Question: I would like to detect and mark the brightest and the darkest spot on an image.
For example I am creating an AVCaptureSession and showing the video frames on screen using AVCaptureVideoPreviewLayer. Now on this camera output view I would like to be able to mark the current darkest and lightest points.

Would i have to read Image pixel data? If so, how can i do that?
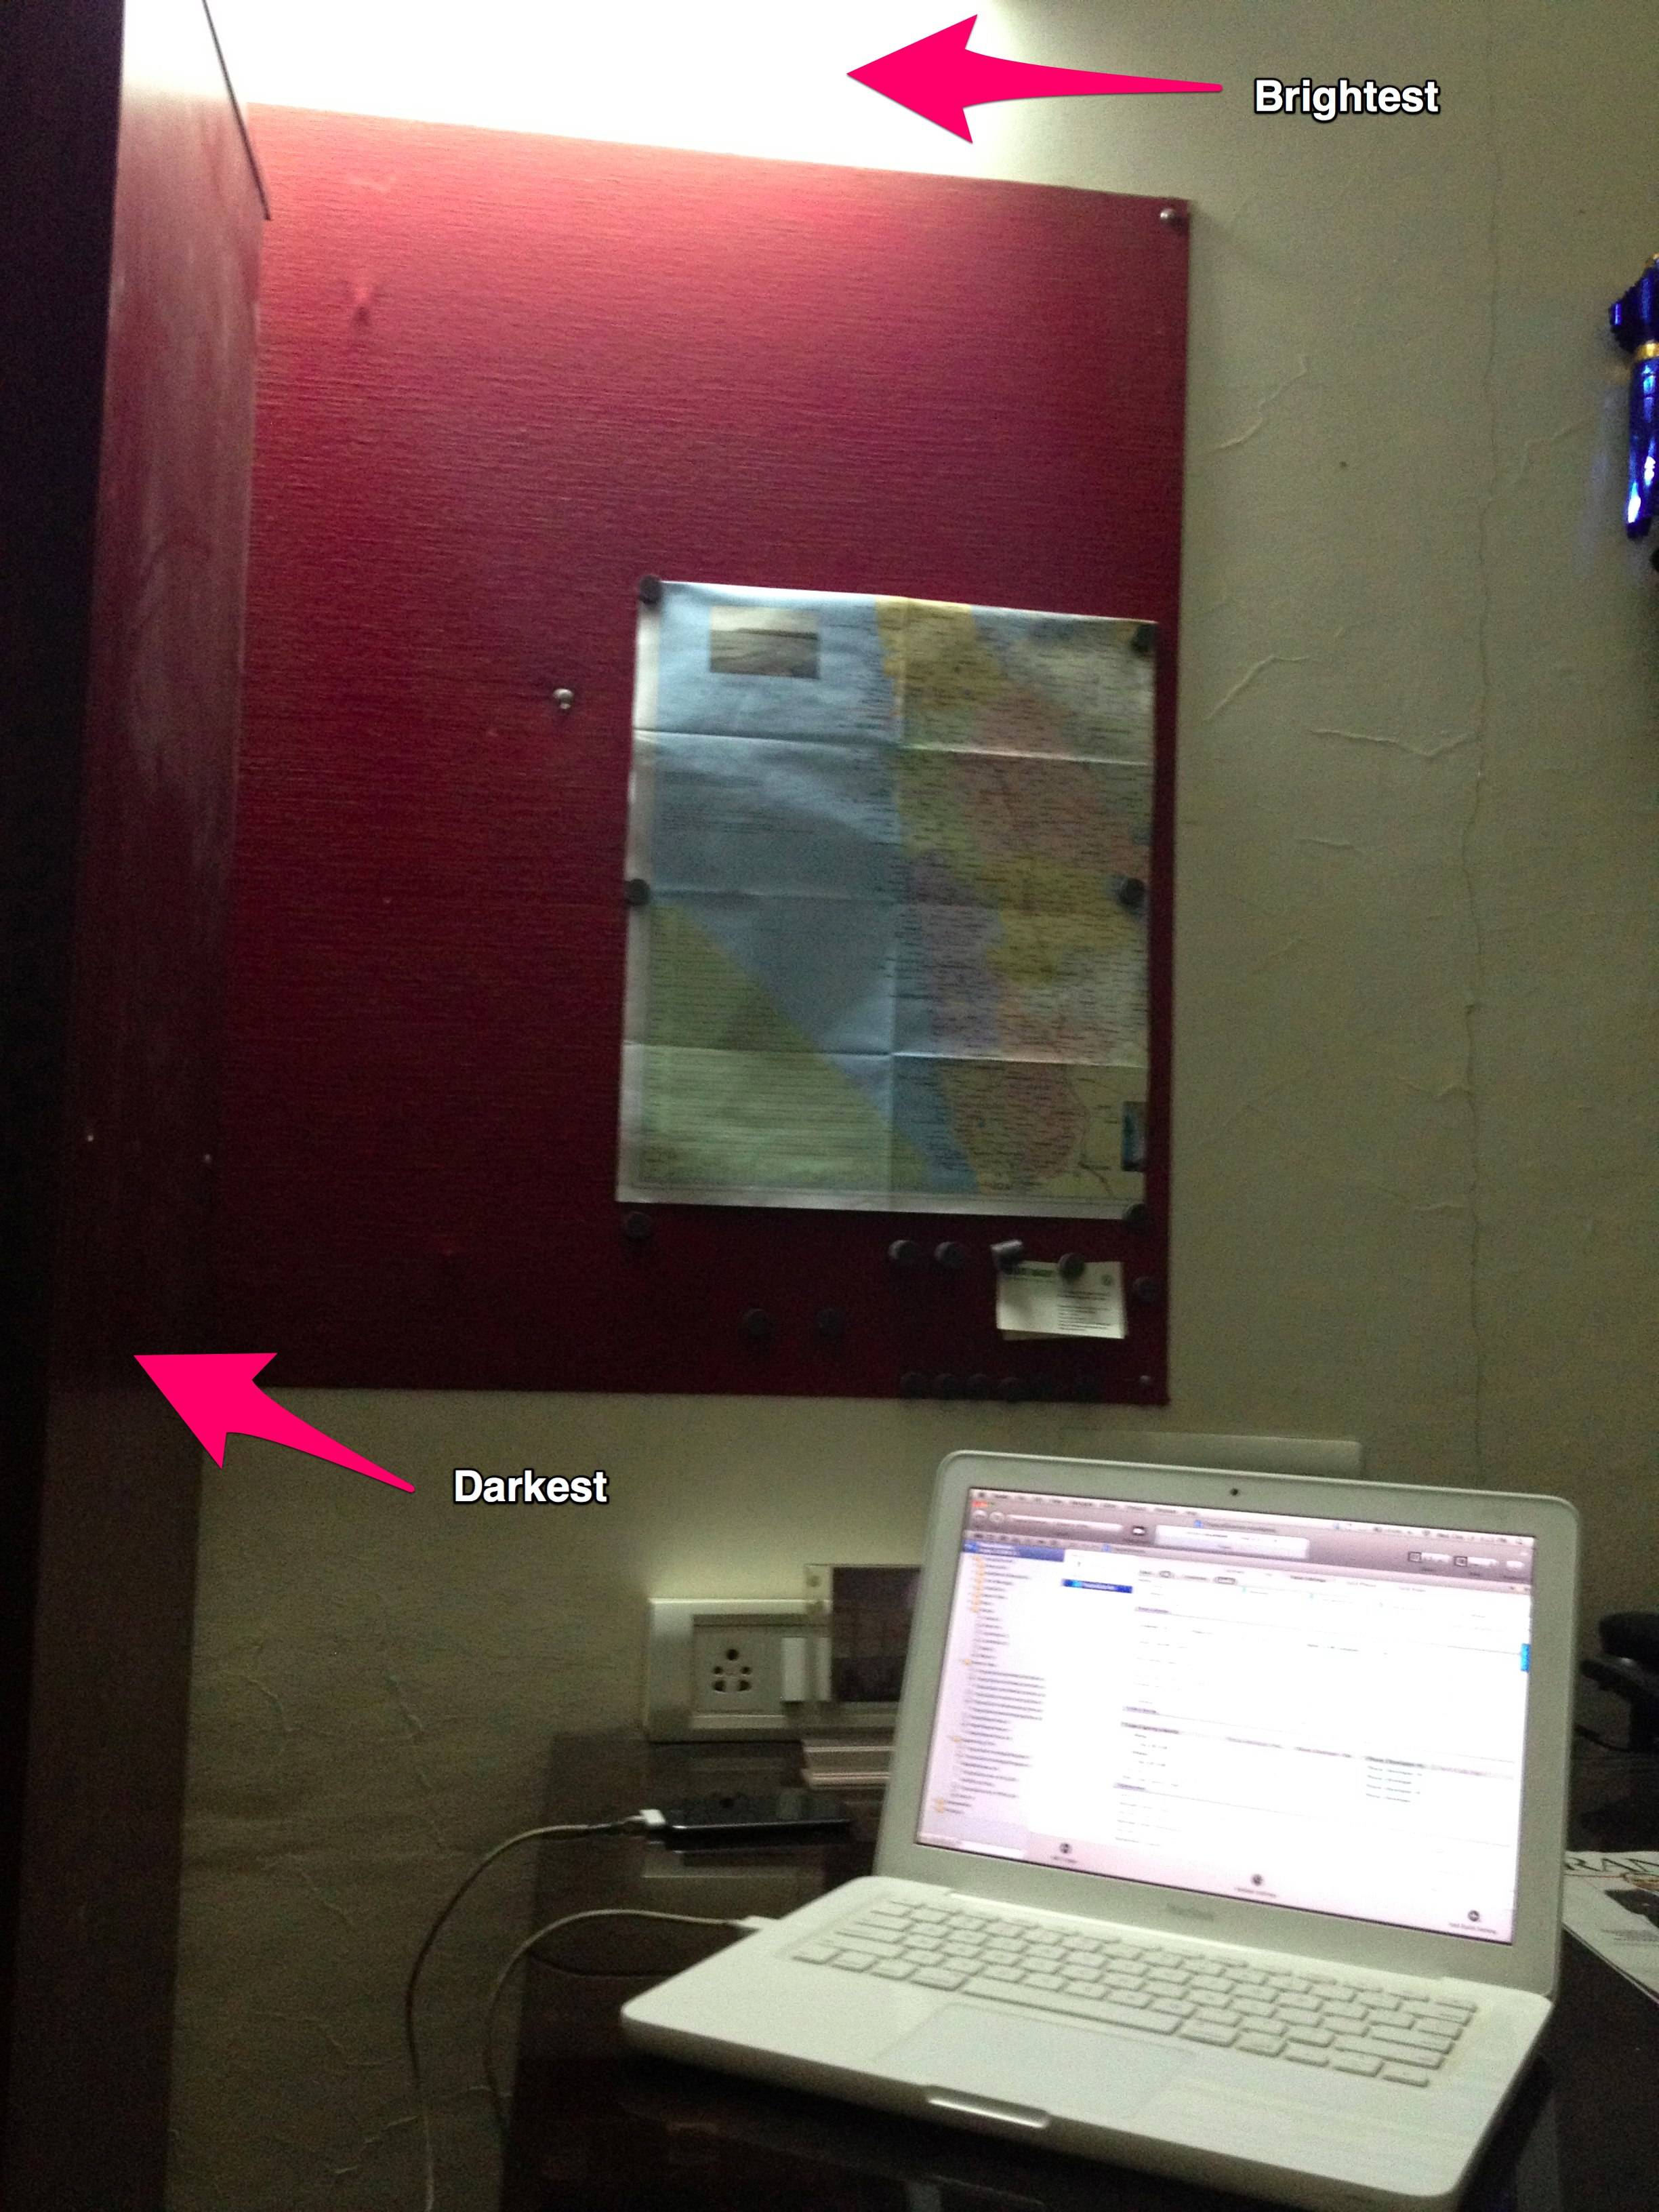
Answer: In any case, you must to read pixels to detect this. But if you whant to make it fast, dont read EVERY pixel: read only 1 of 100:
'''
for (int x = 0; x < widgh-10; x+=10) {
for (int y = 0; y < height-10; y+=10) {
//Detect bright/dark points here
}
}
'''
Then, you may read pixels around the ones you find, to make results more correct
---
here is the way to get pixel data: stackoverflow.com/questions/448125/... ... at the most bright point, red+green+blue must be maximum (225+225+225 = 675 = 100% white). At the most dark point red+green+blue must bo minimum (0 = 100% black).